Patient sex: M
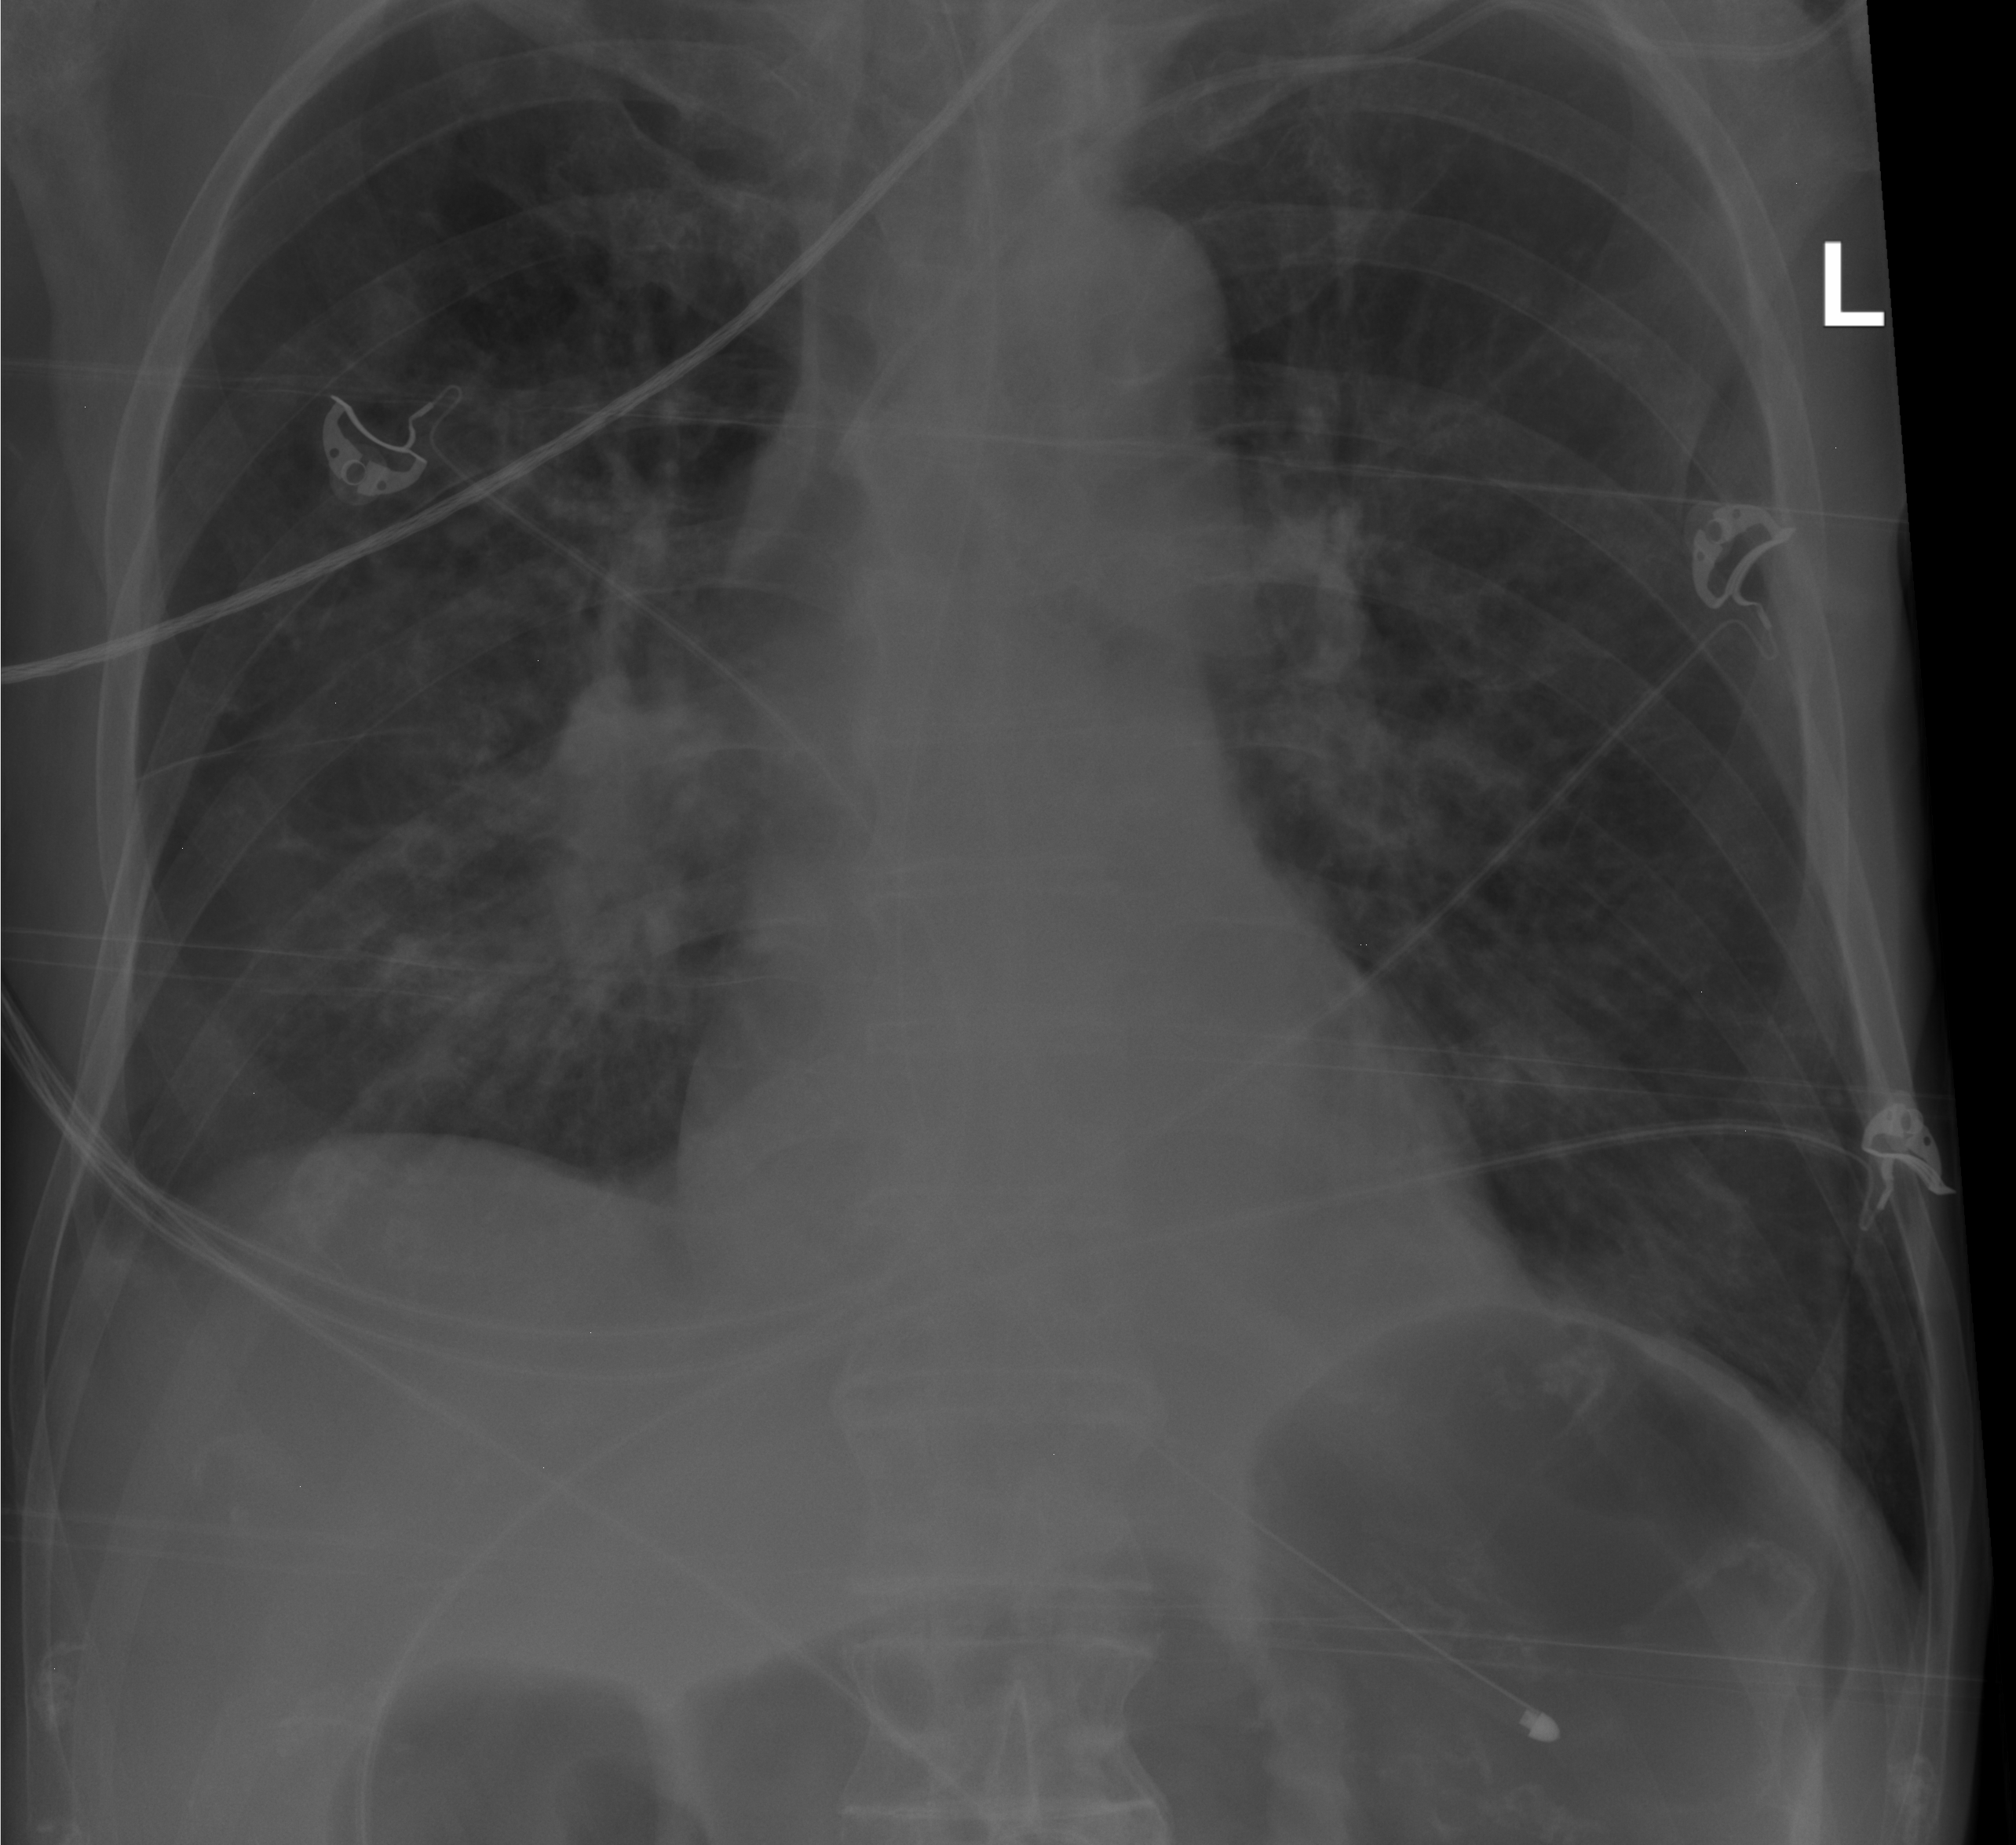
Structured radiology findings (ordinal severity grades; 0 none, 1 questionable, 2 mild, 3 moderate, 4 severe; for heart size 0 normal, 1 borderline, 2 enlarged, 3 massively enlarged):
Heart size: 0
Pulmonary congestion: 2
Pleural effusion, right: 1
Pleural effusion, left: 0
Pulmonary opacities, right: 2
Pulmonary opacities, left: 1
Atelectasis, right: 0
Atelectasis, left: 0